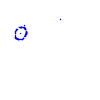
Particle: kaon